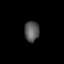
Tissue: prostate
Cell type: Fibroblasts
Senescence score: 0.703
Nuclear area (px): 294
Mean DAPI intensity: 90.092